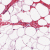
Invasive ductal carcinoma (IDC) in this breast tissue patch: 0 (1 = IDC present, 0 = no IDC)